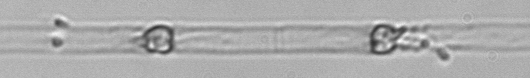
Label: Dactyliosolen_blavyanus